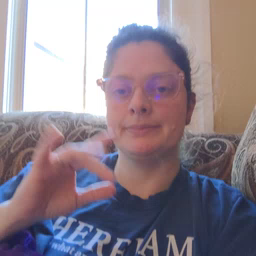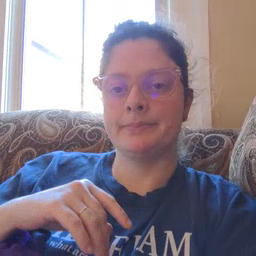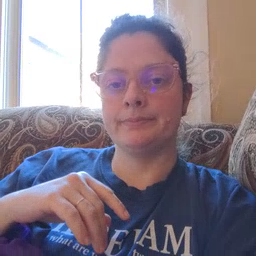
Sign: fish